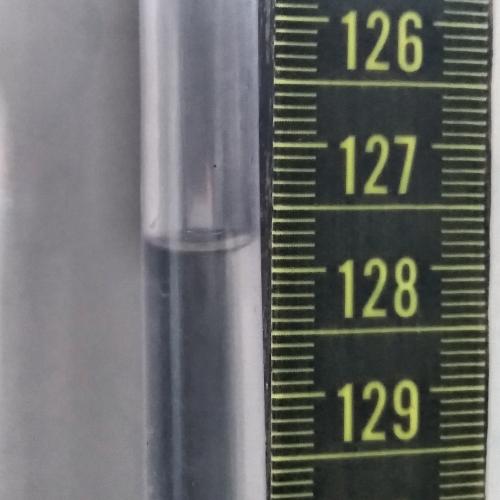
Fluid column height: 127.8 cm